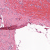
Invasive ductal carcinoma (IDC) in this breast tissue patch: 0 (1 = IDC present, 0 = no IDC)